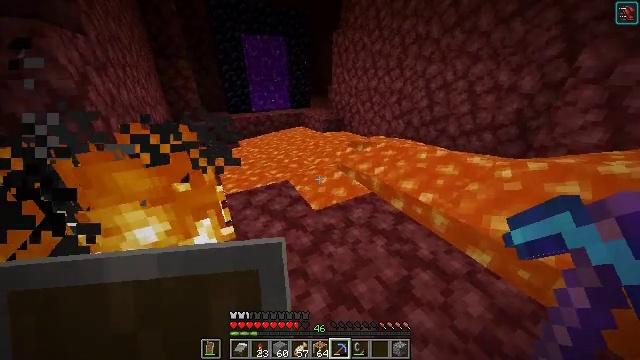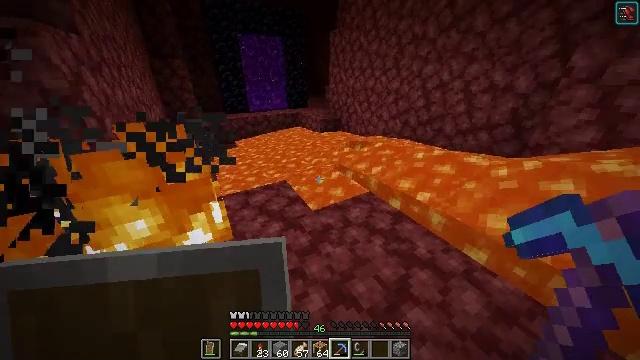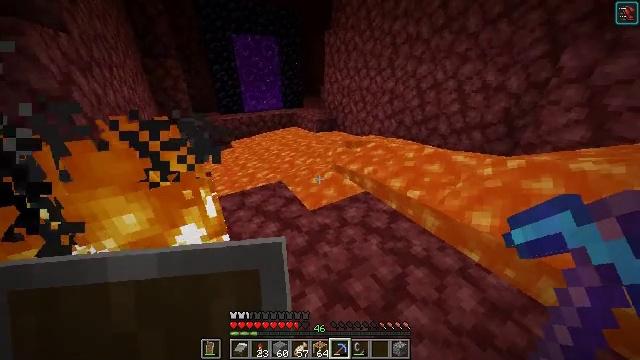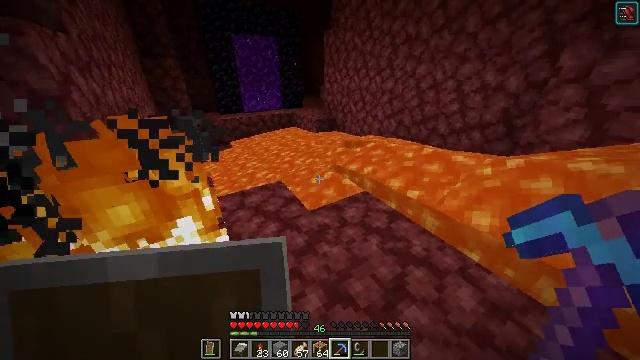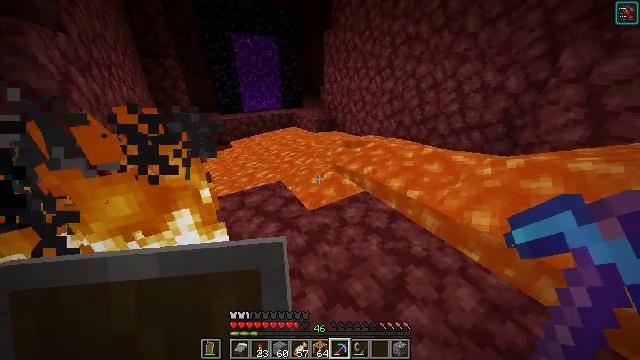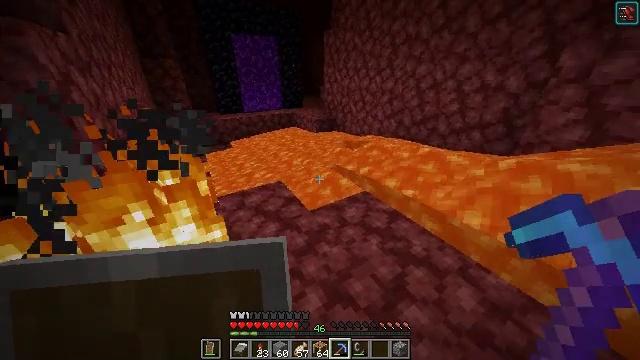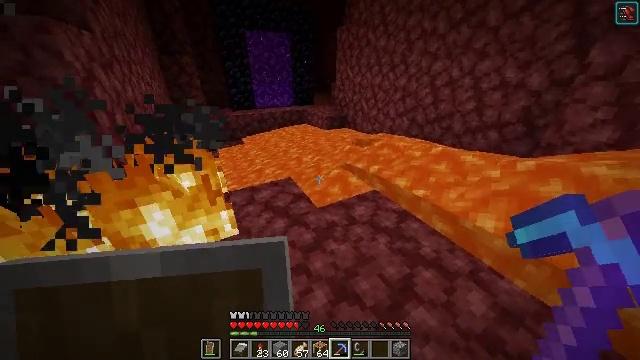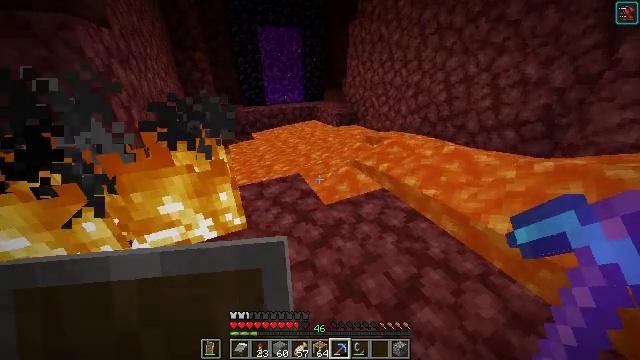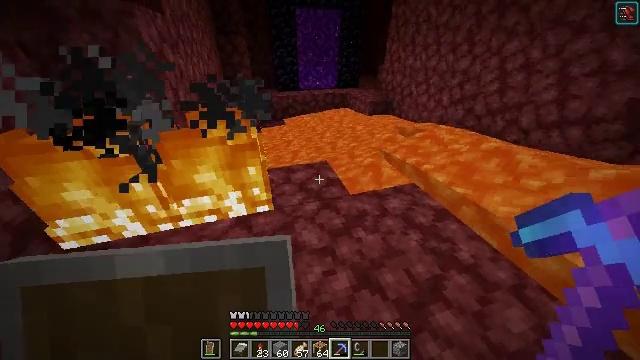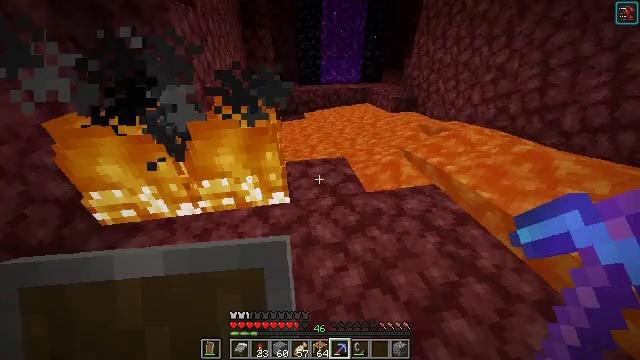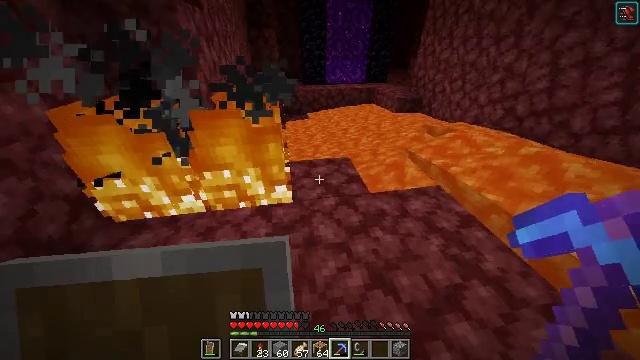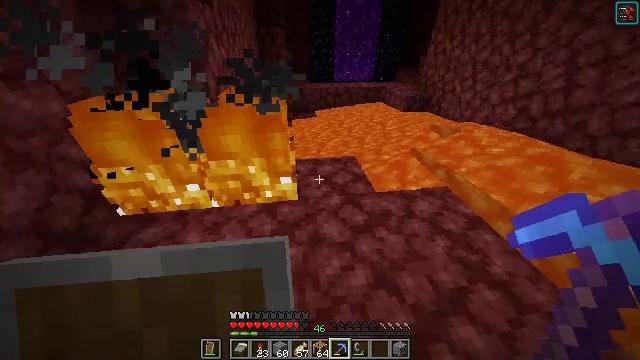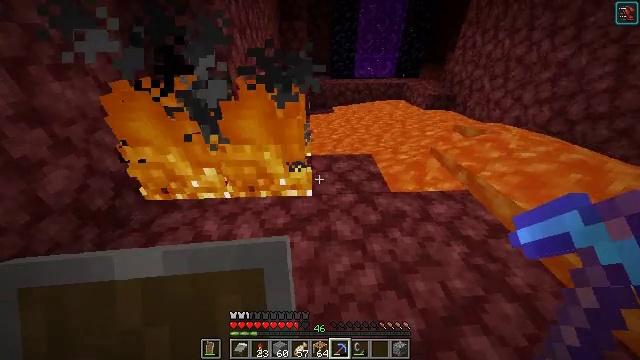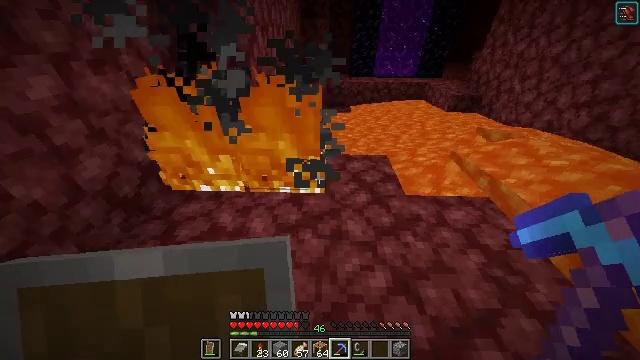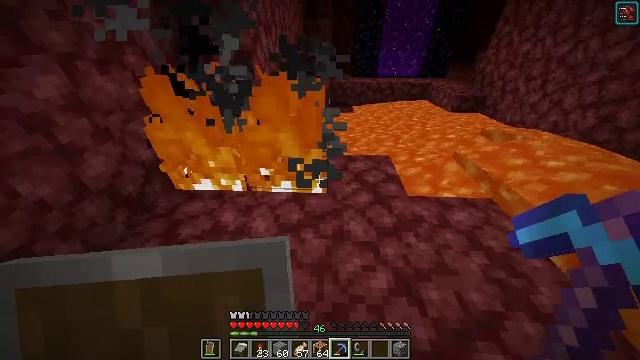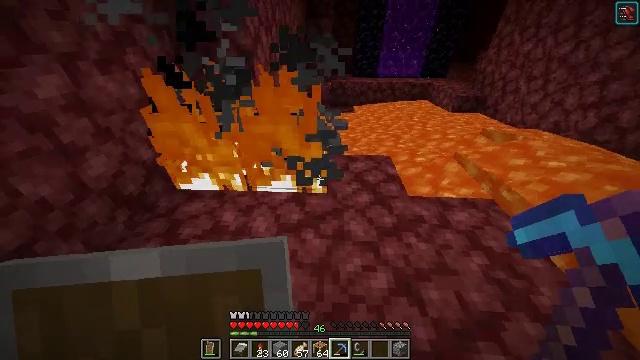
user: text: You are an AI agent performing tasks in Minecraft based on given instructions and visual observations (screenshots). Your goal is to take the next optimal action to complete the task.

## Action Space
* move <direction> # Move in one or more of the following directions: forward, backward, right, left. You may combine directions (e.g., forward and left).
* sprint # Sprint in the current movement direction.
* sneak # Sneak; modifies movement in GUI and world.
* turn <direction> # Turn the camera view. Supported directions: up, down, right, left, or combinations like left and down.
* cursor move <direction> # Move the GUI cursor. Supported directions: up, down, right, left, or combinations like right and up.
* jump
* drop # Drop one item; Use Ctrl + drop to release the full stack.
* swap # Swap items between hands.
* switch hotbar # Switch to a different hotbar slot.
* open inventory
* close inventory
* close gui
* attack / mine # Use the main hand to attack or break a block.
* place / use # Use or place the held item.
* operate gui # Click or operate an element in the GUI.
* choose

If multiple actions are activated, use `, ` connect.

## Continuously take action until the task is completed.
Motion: motion action
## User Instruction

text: Remove the fire source.
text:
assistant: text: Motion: no_op
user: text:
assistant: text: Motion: turn right
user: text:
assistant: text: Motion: no_op
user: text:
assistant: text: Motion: no_op
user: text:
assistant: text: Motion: no_op
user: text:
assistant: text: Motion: turn left
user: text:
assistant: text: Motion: turn left
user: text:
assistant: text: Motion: turn left and down
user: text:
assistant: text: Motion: turn left and down
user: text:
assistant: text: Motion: turn left
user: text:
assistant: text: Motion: turn left
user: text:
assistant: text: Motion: turn left and down
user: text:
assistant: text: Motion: turn left
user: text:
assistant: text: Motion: no_op
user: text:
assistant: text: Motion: no_op
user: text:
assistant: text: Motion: turn left
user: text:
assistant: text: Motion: turn left
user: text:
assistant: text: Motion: turn left
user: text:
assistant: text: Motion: attack / mine
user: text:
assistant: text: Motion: attack / mine
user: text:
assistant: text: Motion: no_op
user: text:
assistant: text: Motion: turn left
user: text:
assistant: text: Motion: turn left and up
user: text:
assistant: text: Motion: no_op